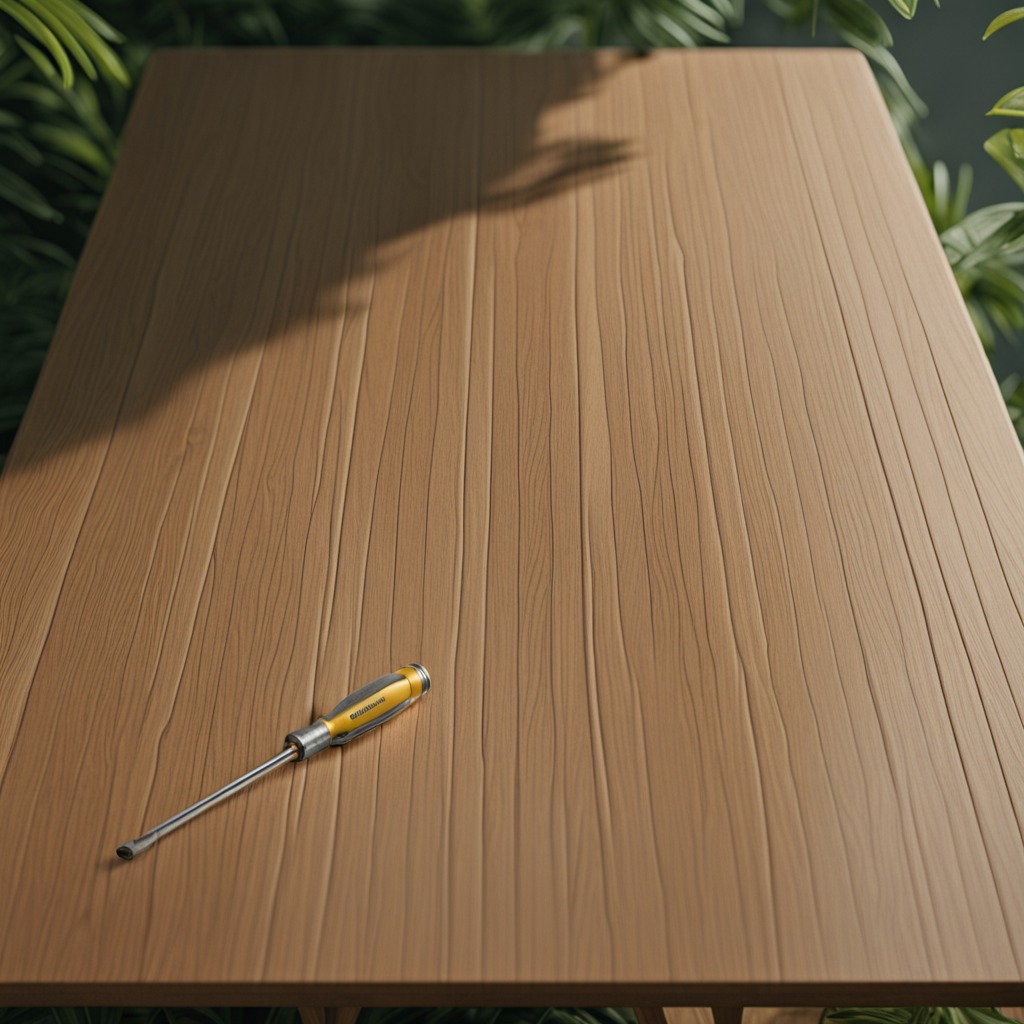
A screwdriver is lying on a wooden table inside a jungle field workshop tent.